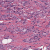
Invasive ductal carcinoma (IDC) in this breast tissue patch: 1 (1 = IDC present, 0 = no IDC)